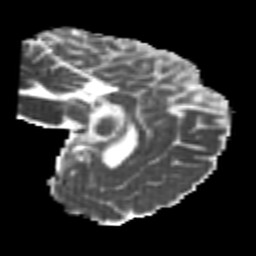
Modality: MD
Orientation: sagittal
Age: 22
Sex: male
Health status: healthy
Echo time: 0.074 s